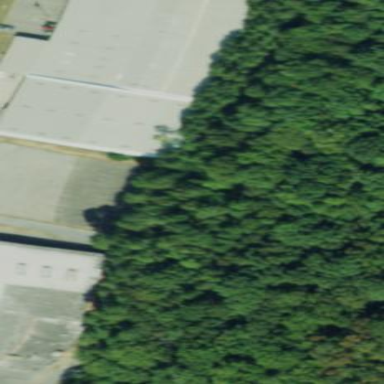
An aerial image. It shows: Industrial building.